Aerial crown-view tile of a tropical tree (Barro Colorado Island, Panama), acquired 20250818:
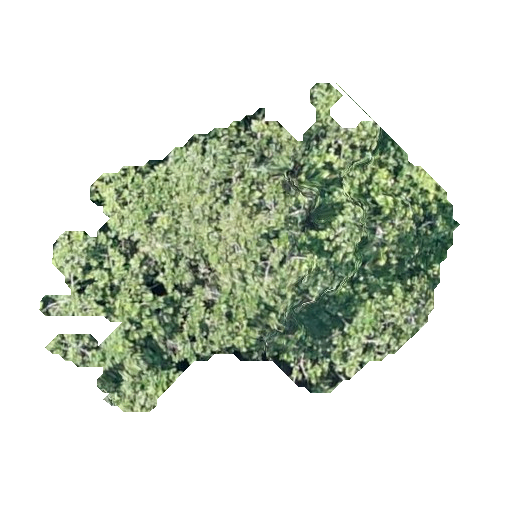
Species: Anacardium excelsum
GBIF accepted scientific name: Anacardium excelsum
Crown area: 119.701 m²